Question: I don't do a lot of Qt programming so this may sound like a silly question, but what happened to QListViewItem in qt4?
I have this application I wrote some time ago in qt3. I changed that to qt4 using the aptly name "qt3toqt4" program (all this on a Fedora platform).
Internally it seems to change a lot of classes from QClass to Q3Class (probably to provide some sort of backwards compatibility) and then compile it with qt4. I had some problems with it today (to do with reading stdout from a QProcess, but that aside) and I decided to simply rewrite the application in qt4.
Now for the problem - I use a QListView and to this I add loads of QListViewItems in a tree like structure. Something like this:

But that doesn't seem to be available anymore in qt4. And I can't find any examples that provide this behaviour either. Is there a way to do this in qt4? To maybe make it more complicated - I used my own QListViewItems (derived from QListViewItem) ...
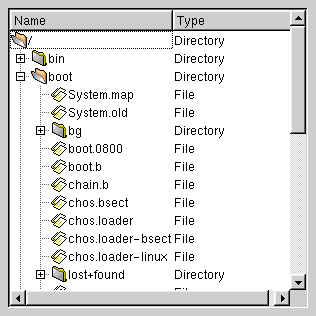
Answer: The widget you are looking for in Qt 4 is 'QListWidget' and its item class 'QListWidgetItem'. It pretty much corresponds to the 'QListView' widget in Qt 3 with a classic item-based interface for adding and removing items. You can subclass 'QListWidgetItem' just as you subclassed 'QListViewItem' in Qt 3.